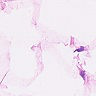
Metastatic tissue present: no